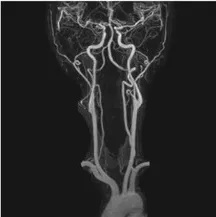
Brain magnetic resonance imaging (MRI). (D,E) Magnetic resonance angiography examination of the intracranial and cervical vascular was normal.
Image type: radiology (mri)